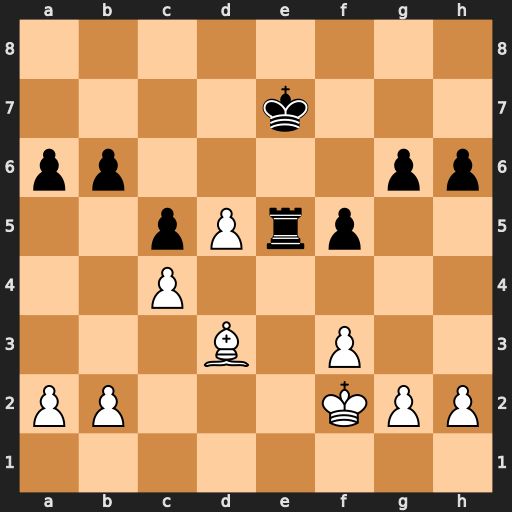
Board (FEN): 8/4k3/pp4pp/2pPrp2/2P5/3B1P2/PP3KPP/8
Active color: w
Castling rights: -
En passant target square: -
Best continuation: f4 Rxd5 cxd5